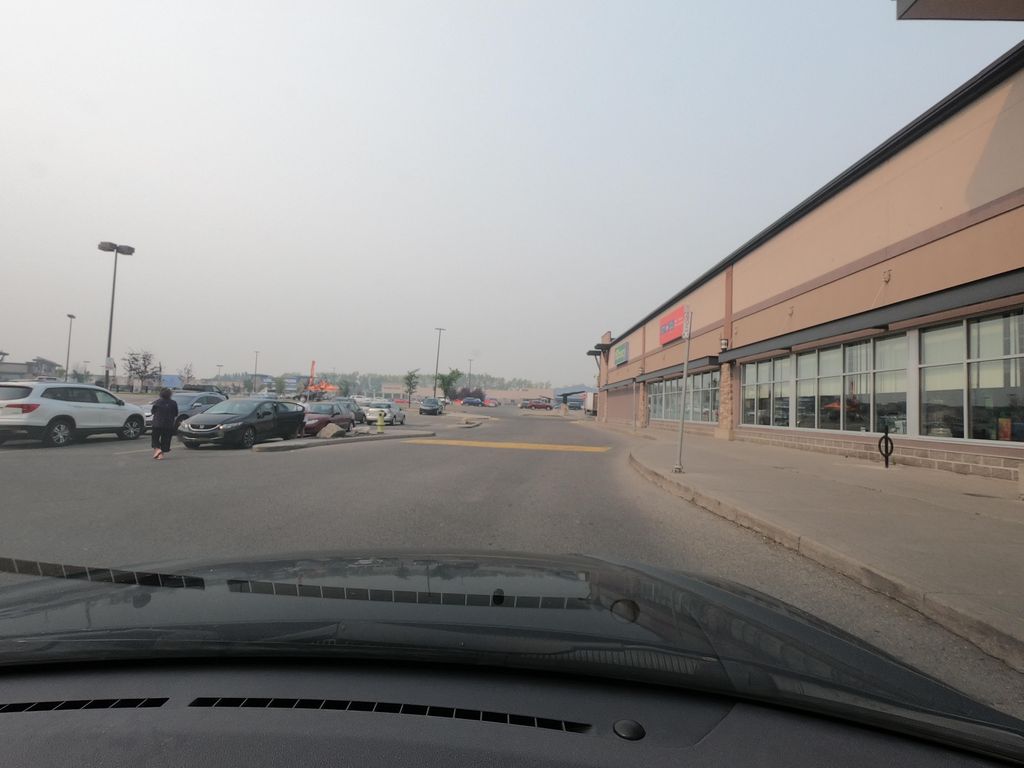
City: calgary